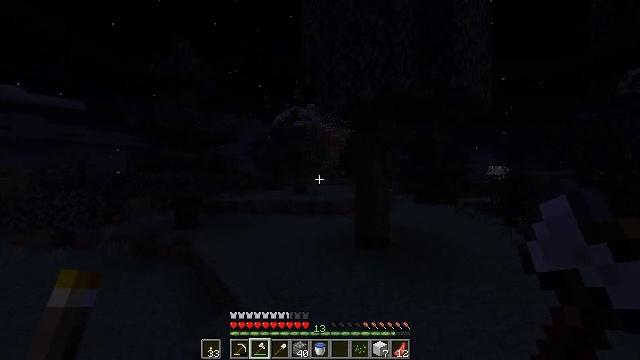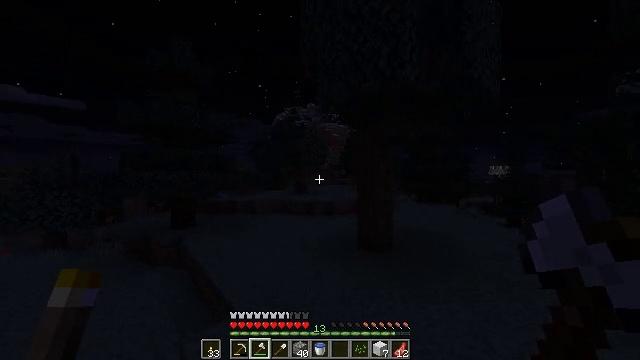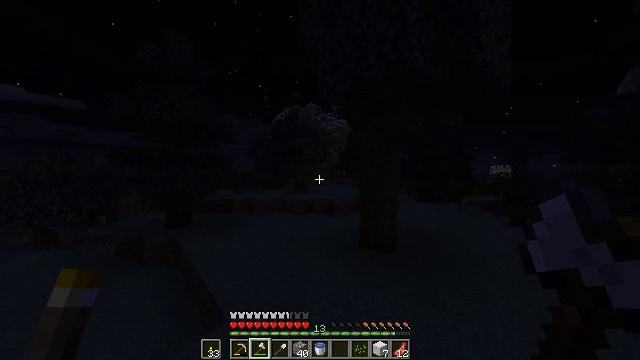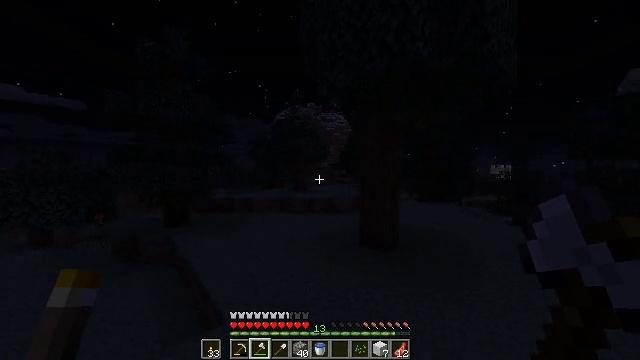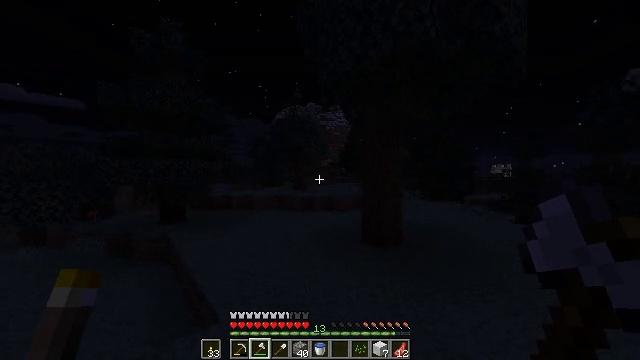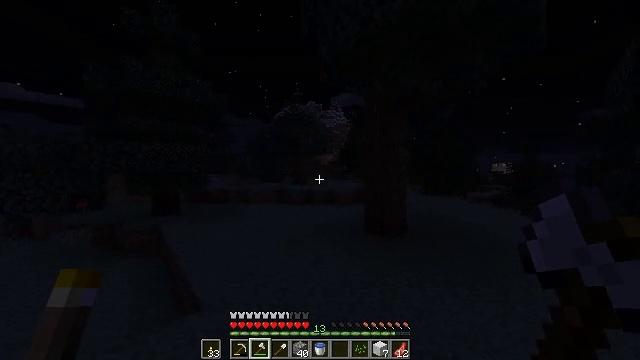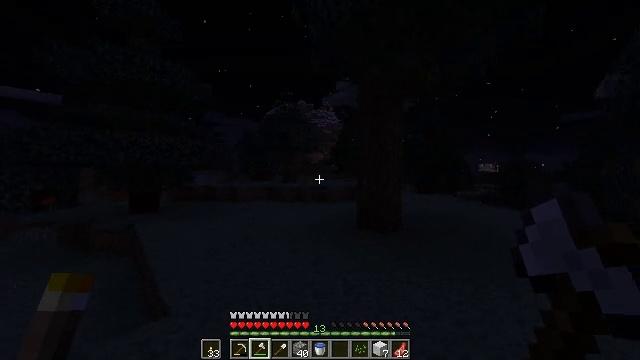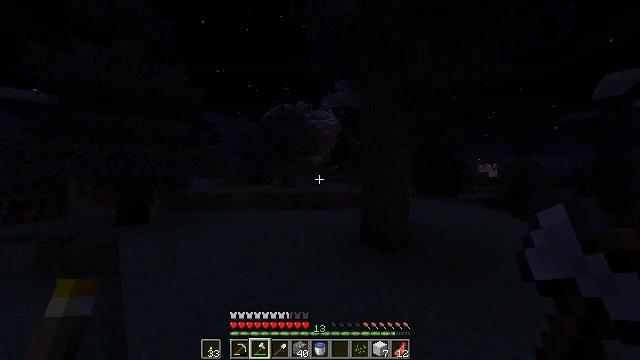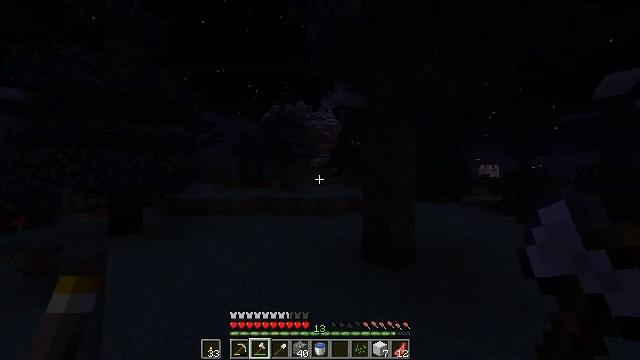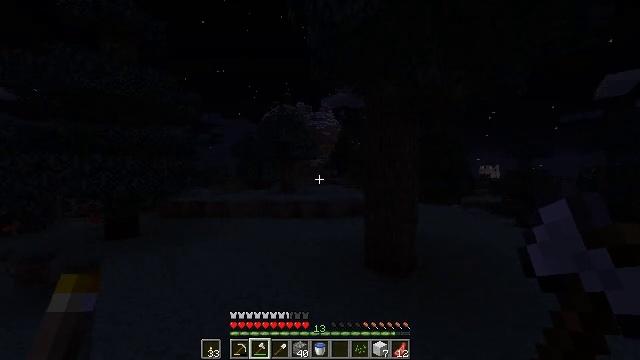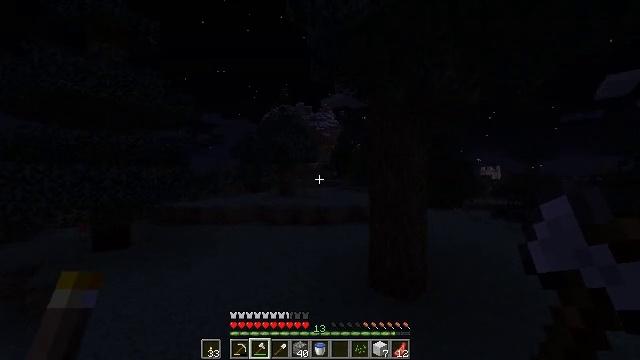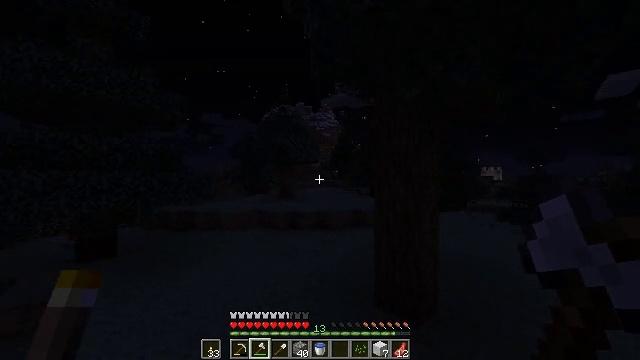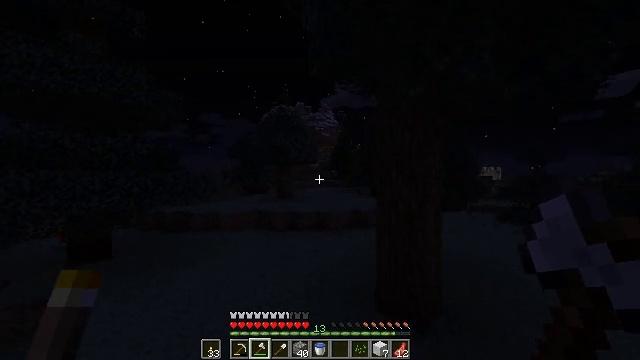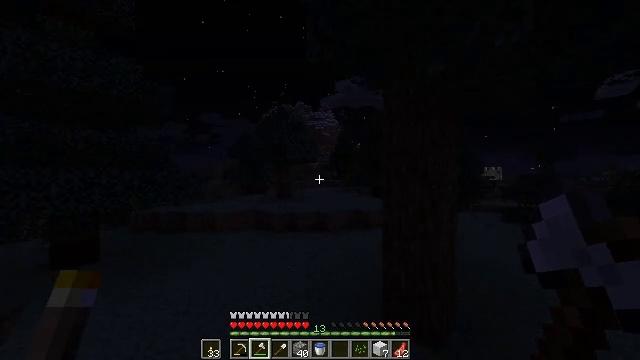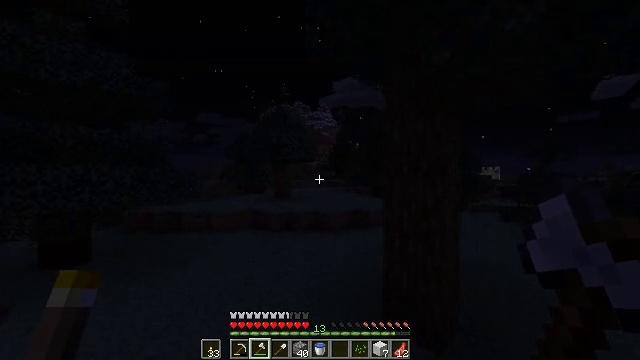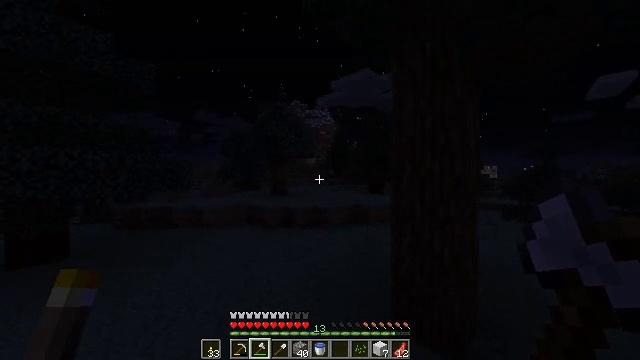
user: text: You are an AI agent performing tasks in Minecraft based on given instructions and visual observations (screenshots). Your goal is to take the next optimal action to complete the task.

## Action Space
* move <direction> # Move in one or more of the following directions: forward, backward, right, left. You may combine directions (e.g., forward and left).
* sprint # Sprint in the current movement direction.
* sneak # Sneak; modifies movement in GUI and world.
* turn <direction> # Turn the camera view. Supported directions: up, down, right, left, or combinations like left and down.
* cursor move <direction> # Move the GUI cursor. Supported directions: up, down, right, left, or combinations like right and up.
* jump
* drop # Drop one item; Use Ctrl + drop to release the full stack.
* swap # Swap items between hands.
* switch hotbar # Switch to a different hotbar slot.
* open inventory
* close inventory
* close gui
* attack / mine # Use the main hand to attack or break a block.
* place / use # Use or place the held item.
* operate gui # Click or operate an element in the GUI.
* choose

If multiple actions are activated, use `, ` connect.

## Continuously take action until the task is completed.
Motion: motion action
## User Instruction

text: Collect a hay block for crafting.
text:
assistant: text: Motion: move forward, sprint, jump
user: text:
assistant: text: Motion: move forward, sprint, jump
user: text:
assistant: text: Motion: move forward, sprint, jump
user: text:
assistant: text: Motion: move forward, sprint, jump
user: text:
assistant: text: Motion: move forward, sprint, jump
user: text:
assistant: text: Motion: move forward, sprint, turn right, jump
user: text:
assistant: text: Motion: move forward, sprint, jump
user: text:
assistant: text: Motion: move forward, sprint, jump
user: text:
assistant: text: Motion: move forward, sprint, jump
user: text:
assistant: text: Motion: move forward, sprint, jump
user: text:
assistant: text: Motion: move forward, sprint, jump
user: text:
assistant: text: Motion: move forward, sprint, jump
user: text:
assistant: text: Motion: move forward, sprint, jump
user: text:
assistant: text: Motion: move forward, sprint, jump
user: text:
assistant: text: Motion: move forward, sprint, jump
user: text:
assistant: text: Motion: move forward, sprint, turn right, jump
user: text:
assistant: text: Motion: move forward, sprint, jump
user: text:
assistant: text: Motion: move forward, sprint, jump
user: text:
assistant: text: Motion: move forward, sprint, turn right, jump
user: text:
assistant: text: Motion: move forward, sprint, turn right and down, jump
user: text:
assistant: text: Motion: move forward, sprint, turn right, jump
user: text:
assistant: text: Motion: move forward and move left, sprint, turn right, jump
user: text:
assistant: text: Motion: move forward and move left, sprint, turn right, jump
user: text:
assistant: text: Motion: move forward and move left, sprint, turn right and up, jump
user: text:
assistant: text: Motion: move forward and move left, sprint, turn right, jump
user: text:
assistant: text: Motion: move forward, sprint, jump
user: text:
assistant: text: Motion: move forward and move right, sprint, jump
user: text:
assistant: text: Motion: move forward and move right, sprint, jump
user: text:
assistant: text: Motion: move forward and move right, sprint, jump
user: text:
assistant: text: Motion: move forward and move right, sprint, jump